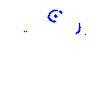
Particle: proton